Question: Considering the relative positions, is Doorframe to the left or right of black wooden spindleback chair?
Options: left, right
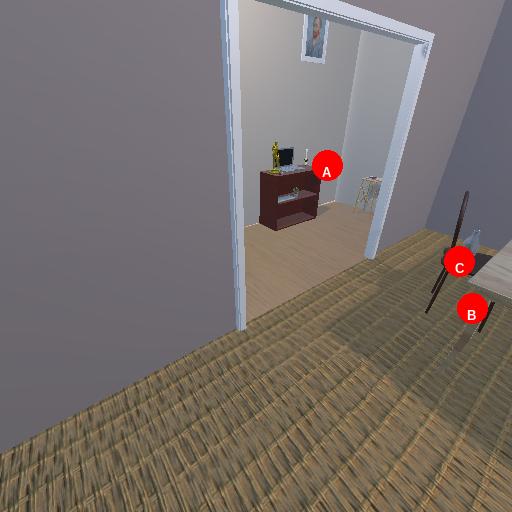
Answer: left